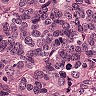
Metastatic tissue present: yes